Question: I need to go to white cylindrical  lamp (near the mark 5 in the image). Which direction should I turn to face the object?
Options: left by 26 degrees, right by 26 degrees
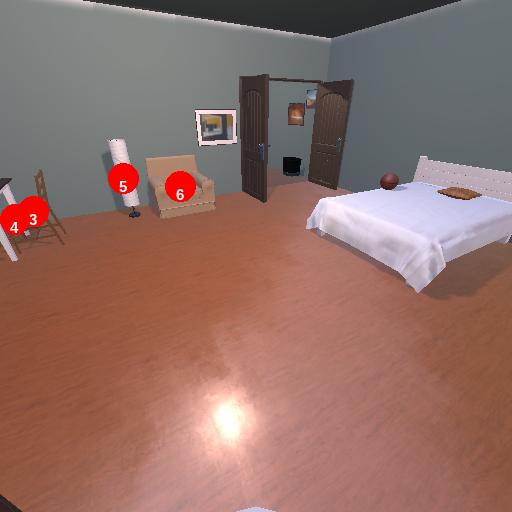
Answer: left by 26 degrees